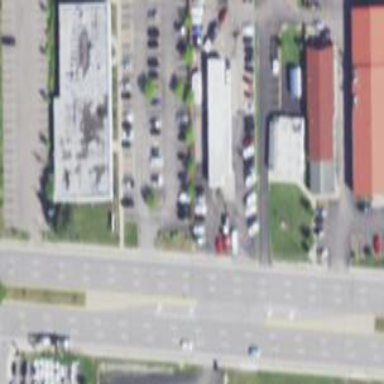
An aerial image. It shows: Car rental facility.